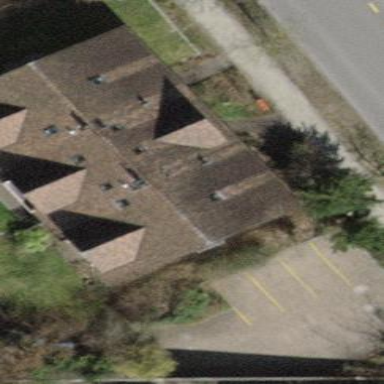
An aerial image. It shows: Terrace building.